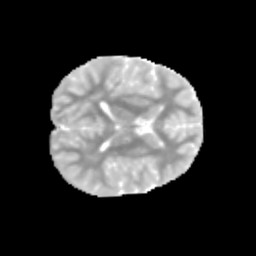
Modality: MD
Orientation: axial
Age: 9
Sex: male
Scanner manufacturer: siemens
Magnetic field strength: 3 T
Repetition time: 3.8 s
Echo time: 0.07 s